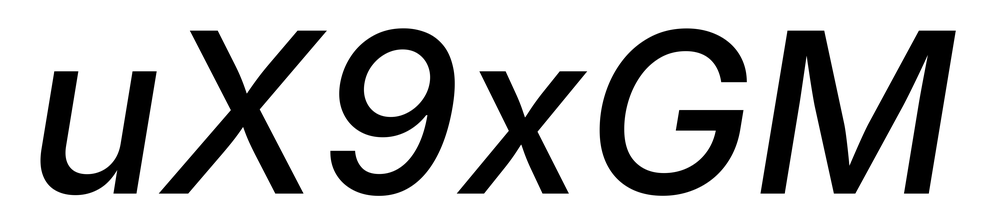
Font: Inter-Italic_Medium_Italic